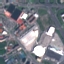
Land use / land cover: Industrial